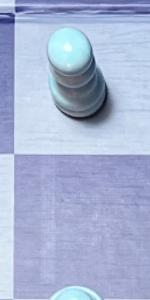
Label: Empty